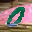
Label: 0